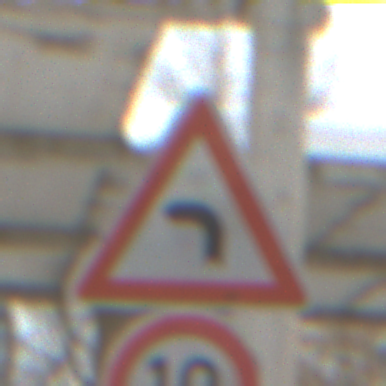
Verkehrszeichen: KurveLinks
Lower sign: Geschwindigkeit10
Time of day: MorningAfternoon
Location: Roofed (Suburban)
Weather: PartlyCloudy
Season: Winter
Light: Natural